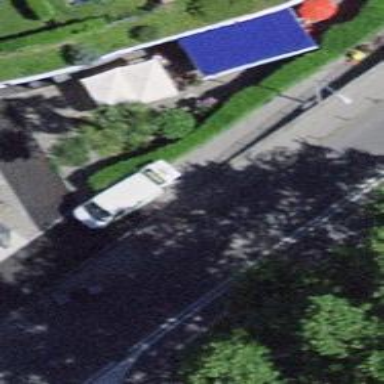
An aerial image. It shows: Asphalt sidewalk along the footway.